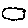
Label: cloud